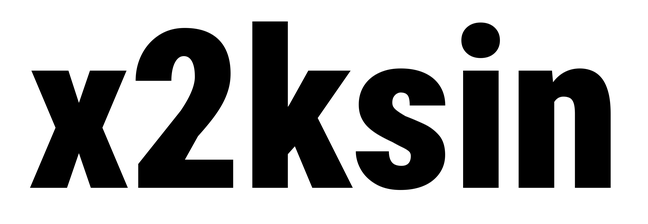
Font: Roboto_Condensed_Black